Aerial crown-view tile of a tropical tree (Barro Colorado Island, Panama), acquired 20240611:
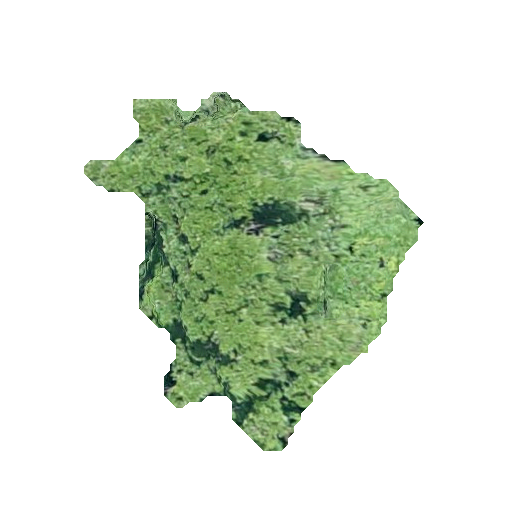
Species: Genipa americana
GBIF accepted scientific name: Genipa americana
Crown area: 106.834 m²